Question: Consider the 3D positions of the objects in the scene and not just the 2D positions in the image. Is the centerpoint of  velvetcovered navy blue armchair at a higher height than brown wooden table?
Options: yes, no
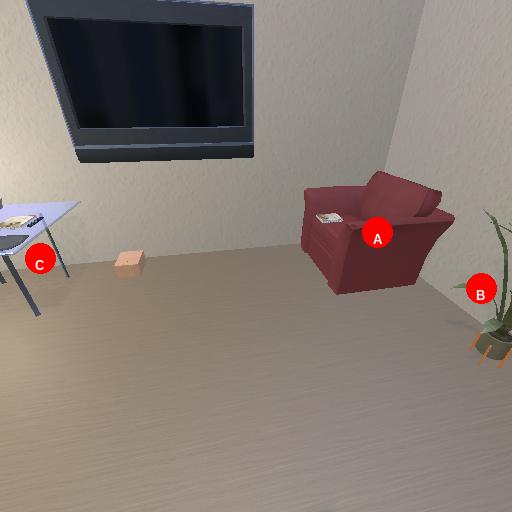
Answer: yes